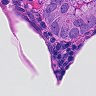
Metastatic tissue present: yes